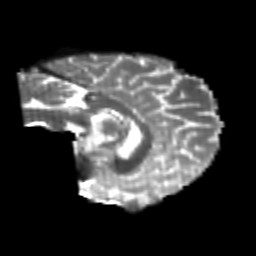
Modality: T2w
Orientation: sagittal
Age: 22
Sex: female
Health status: healthy
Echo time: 0.074 s